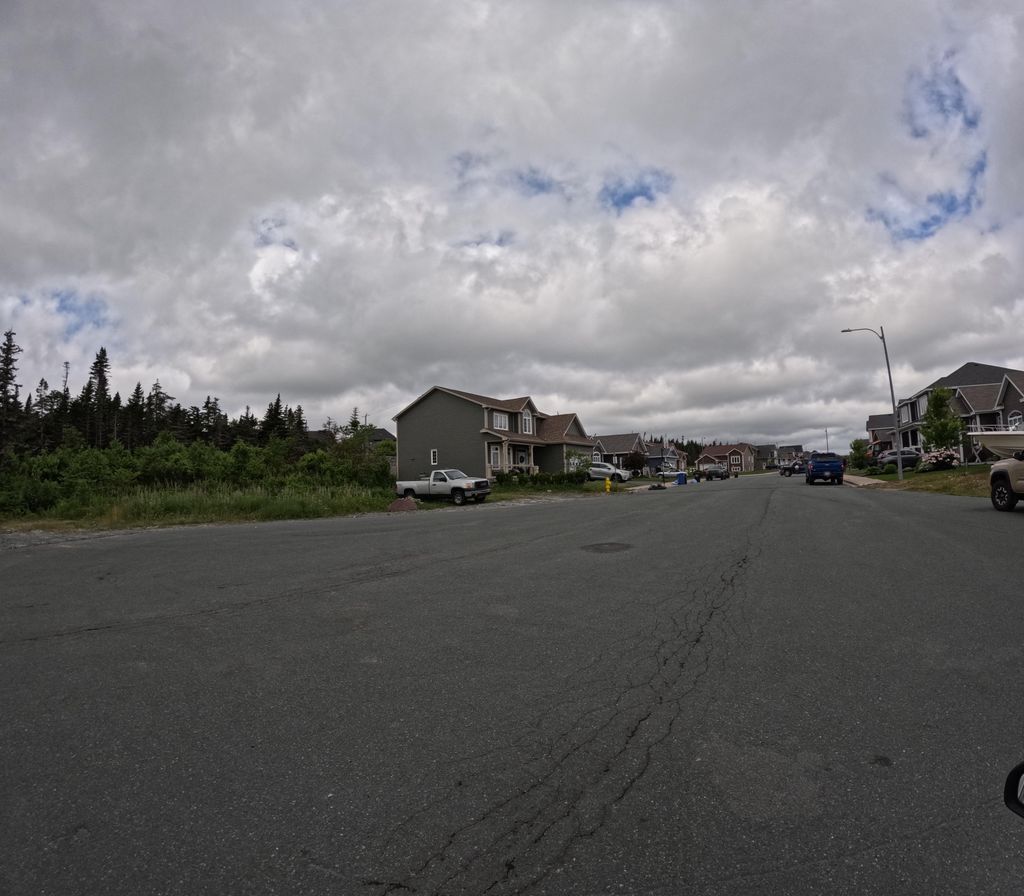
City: st_johns